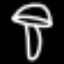
Label: mushroom